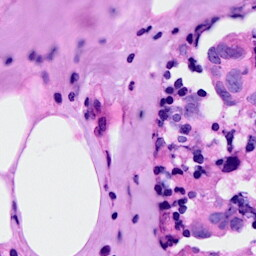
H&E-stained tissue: Breast